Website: crate-barrel
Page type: delivery-shipping
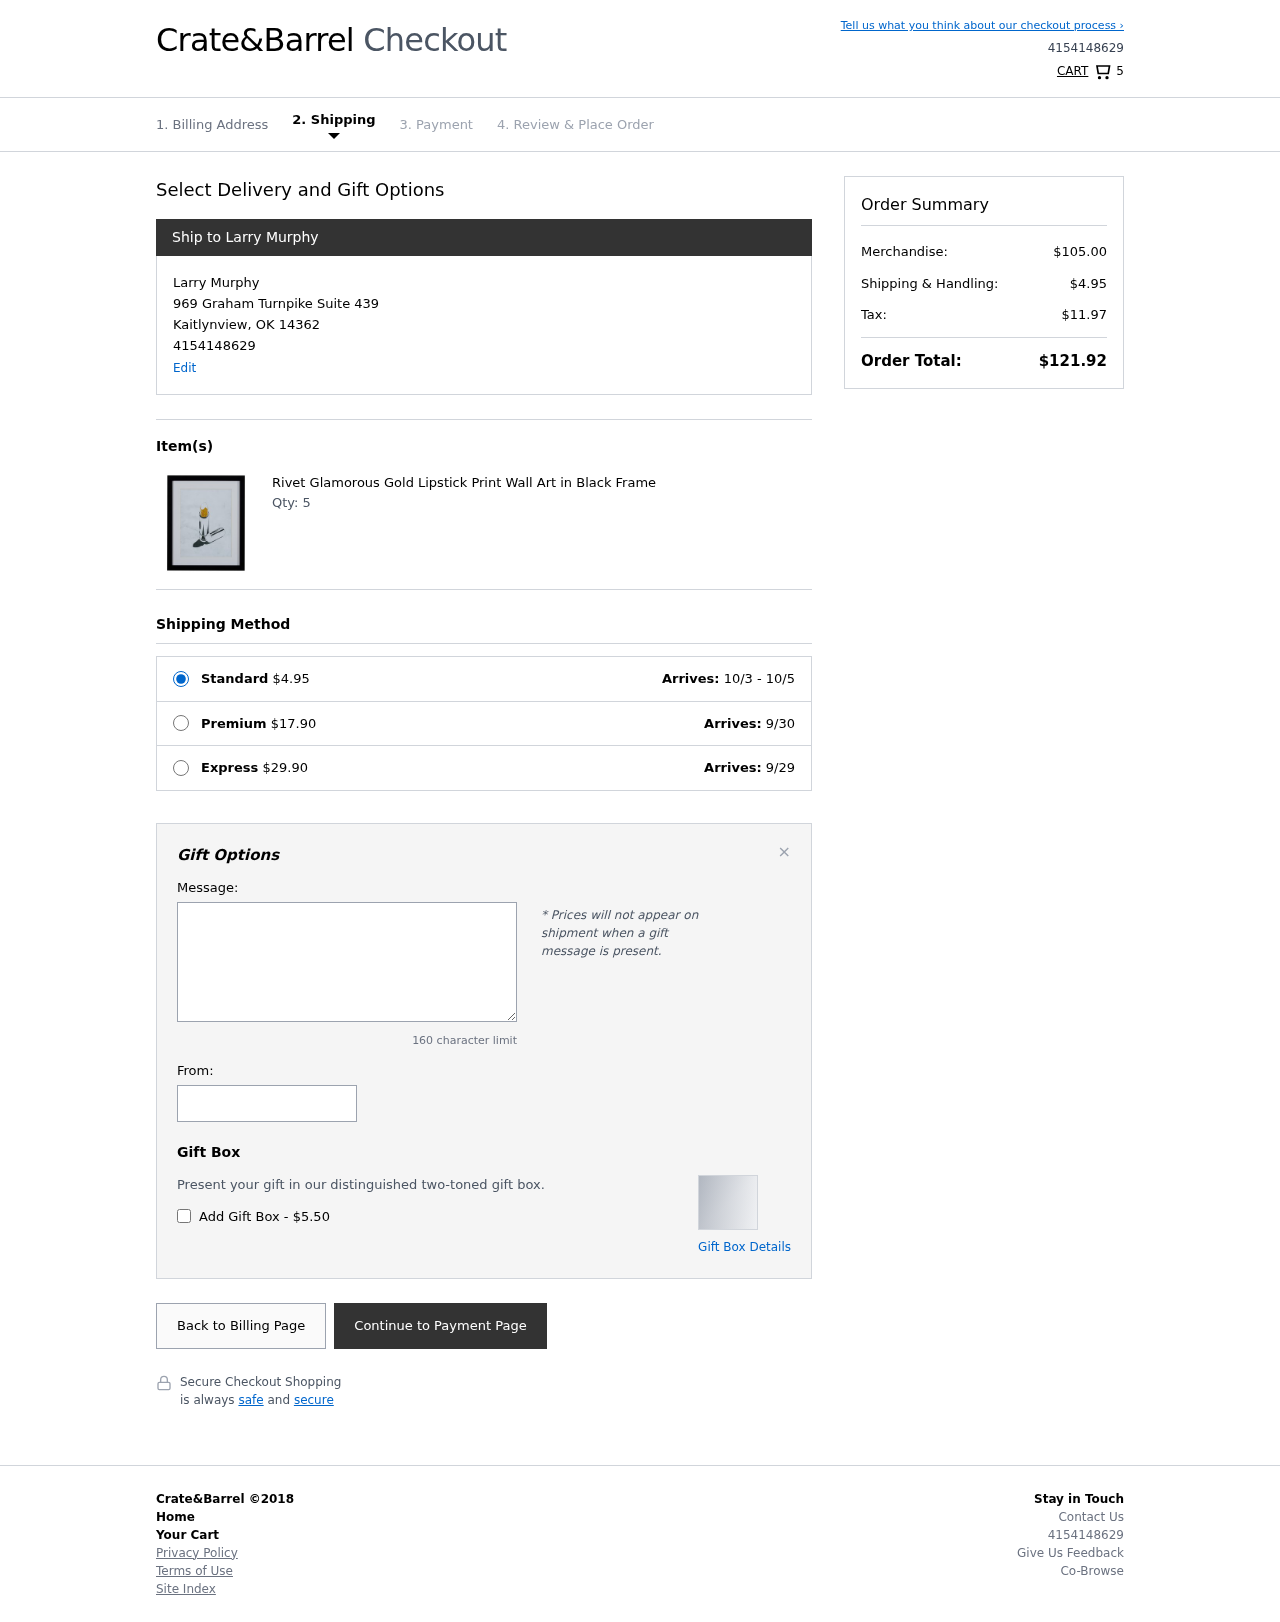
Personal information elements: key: PII_CITY
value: Kaitlynview
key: PII_FULLNAME
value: Larry Murphy
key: PII_PHONE
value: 4154148629
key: PII_POSTCODE
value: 14362
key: PII_STATE_ABBR
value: OK
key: PII_STREET
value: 969 Graham Turnpike Suite 439
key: PII_FIRSTNAME
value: Larry
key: PII_LASTNAME
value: Murphy
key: PII_FULLNAME2
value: Larry Murphy
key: PII_FULLNAME3
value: Larry Murphy
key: PII_FIRSTNAME2
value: Larry
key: PII_FIRSTNAME3
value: Larry
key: PII_LASTNAME2
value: Murphy
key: PII_LASTNAME3
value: Murphy
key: PII_FIRSTNAME_DERIVED
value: Larry
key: PII_LASTNAME_DERIVED
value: Murphy
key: PII_FULLNAME_DERIVED
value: Larry Murphy
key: PII_NAME_FULL_DERIVED
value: Larry Murphy
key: PII_PHONE_LINE
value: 8629
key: PII_PHONE_SUFFIX
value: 8629
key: PII_PHONE2
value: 4154148629
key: PII_PHONE3
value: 4154148629
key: PII_PHONE_NUMERIC
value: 4154148629
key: PII_PHONE_LINE_NUMERIC
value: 8629
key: PII_PHONE_SUFFIX_NUMERIC
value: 8629
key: PII_PHONE2_NUMERIC
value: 4154148629
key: PII_PHONE3_NUMERIC
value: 4154148629
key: PII_PHONE_DIGITS
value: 4154148629
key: PII_PHONE_LAST4
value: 8629
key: PII_GIFT_MESSAGE
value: Hey Amanda, I thought this chic piece would add a little glam to your space—just like you! Hope it brings a smile every time you see it. Enjoy!
Larry
Product elements: key: PRODUCT1_NAME
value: Rivet Glamorous Gold Lipstick Print Wall Art in Black Frame
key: PRODUCT1_QUANTITY
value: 5
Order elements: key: ORDER_NUM_ITEMS
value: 5
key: ORDER_SHIPPING_COST
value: $4.95
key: ORDER_DELIVERY_DATE
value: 10/3 - 10/5
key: PREMIUM_SHIPPING_COST
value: $17.90
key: PREMIUM_DELIVERY_DATE
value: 9/30
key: EXPRESS_SHIPPING_COST
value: $29.90
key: EXPRESS_DELIVERY_DATE
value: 9/29
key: ORDER_SUBTOTAL
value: $105.00
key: ORDER_SHIPPING_COST2
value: $4.95
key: ORDER_TAX
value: $11.97
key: ORDER_TOTAL
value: $121.92